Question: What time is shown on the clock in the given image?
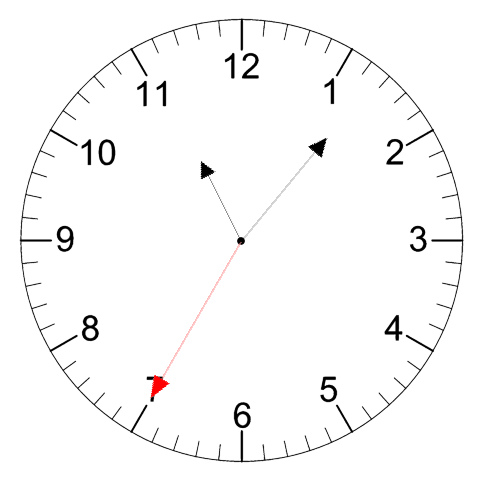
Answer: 11:06:35